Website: walmart
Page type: cart
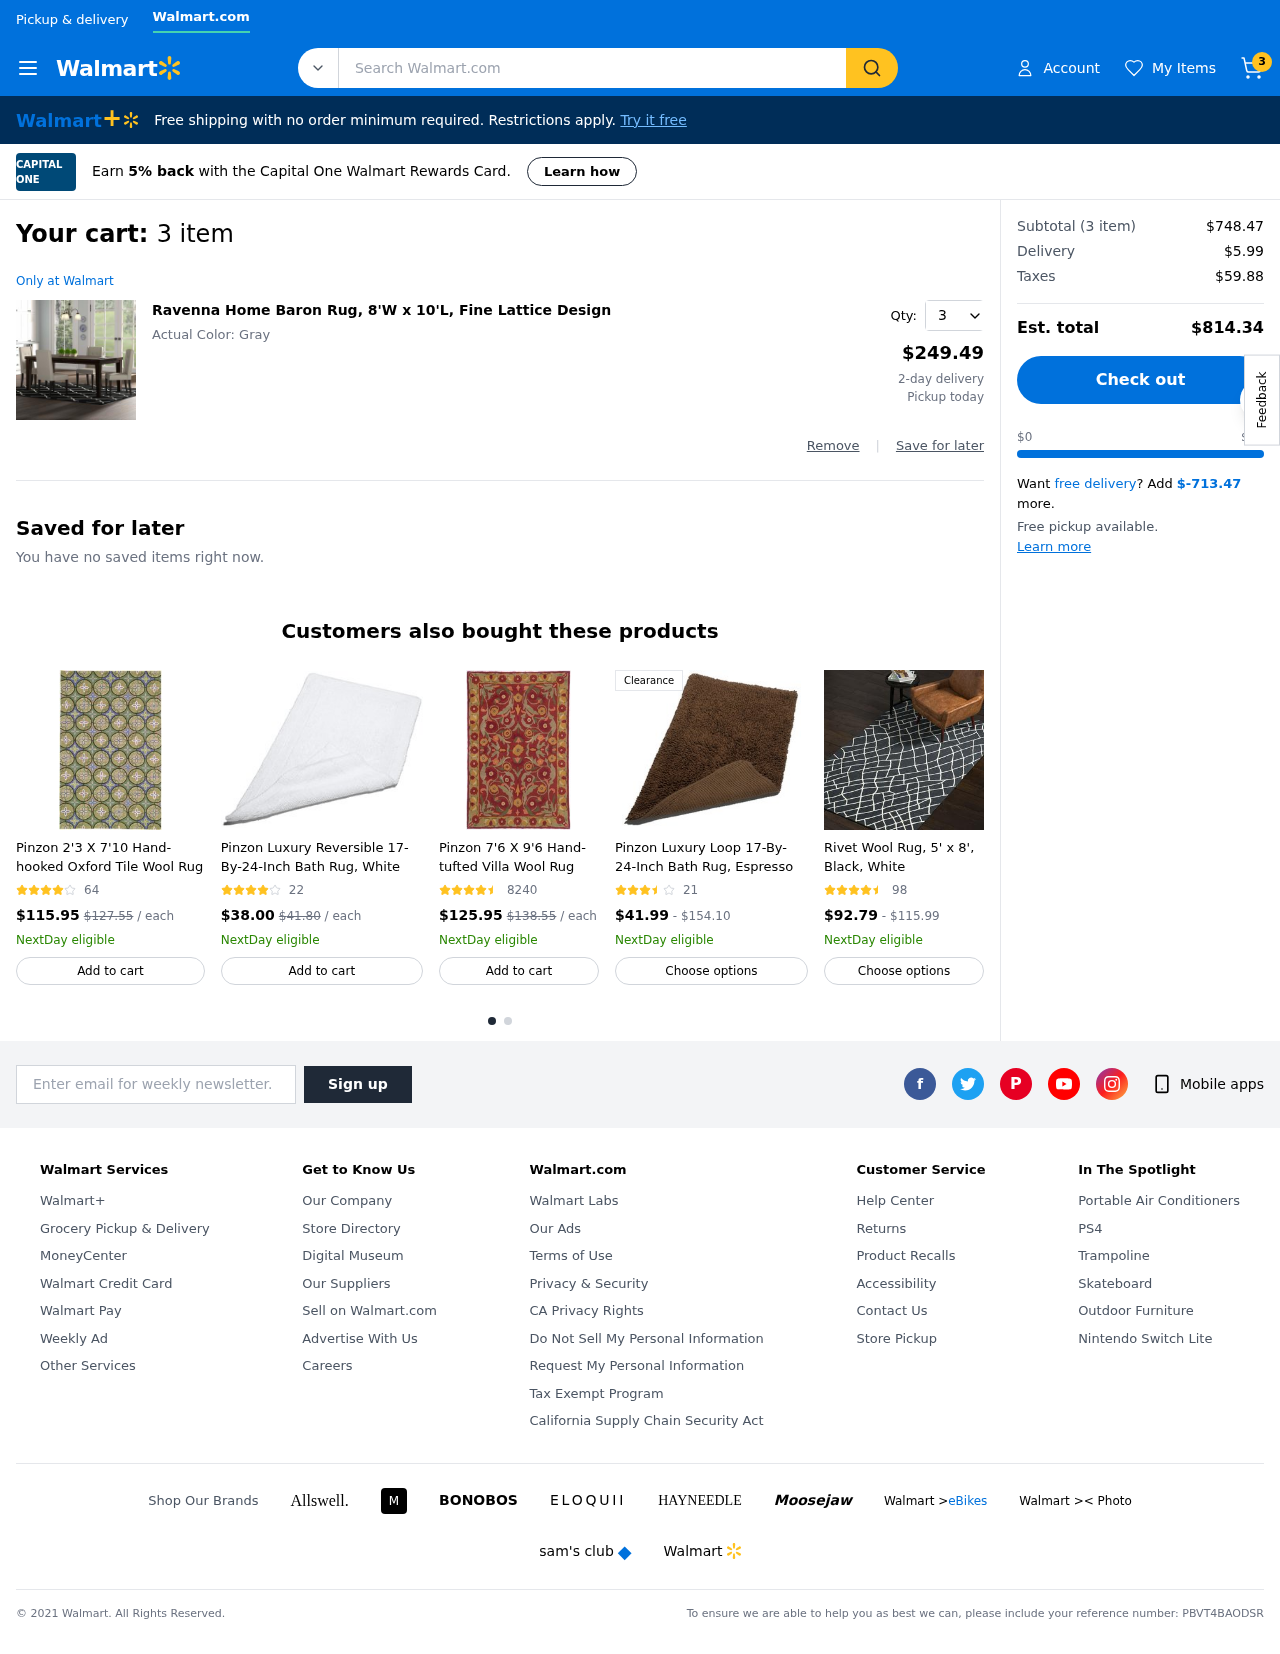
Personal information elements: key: PII_EMAIL
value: theresa_avila@yahoo.com
Product elements: key: PRODUCT1_NAME
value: Ravenna Home Baron Rug, 8'W x 10'L, Fine Lattice Design
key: PRODUCT1_PRICE
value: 249.49
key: PRODUCT1_QUANTITY
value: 3
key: PRODUCT2_NAME
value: Pinzon 2'3 X 7'10 Hand-hooked Oxford Tile Wool Rug
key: PRODUCT2_NUM_RATINGS
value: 64
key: PRODUCT2_PRICE
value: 115.95
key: PRODUCT3_NAME
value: Pinzon Luxury Reversible 17-By-24-Inch Bath Rug, White
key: PRODUCT3_NUM_RATINGS
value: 22
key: PRODUCT3_PRICE
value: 38
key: PRODUCT4_NAME
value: Pinzon 7'6 X 9'6 Hand-tufted Villa Wool Rug
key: PRODUCT4_NUM_RATINGS
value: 8240
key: PRODUCT4_PRICE
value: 125.95
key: PRODUCT5_NAME
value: Pinzon Luxury Loop 17-By-24-Inch Bath Rug, Espresso
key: PRODUCT5_NUM_RATINGS
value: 21
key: PRODUCT5_PRICE
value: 41.99
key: PRODUCT6_NAME
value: Rivet Wool Rug, 5' x 8', Black, White
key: PRODUCT6_NUM_RATINGS
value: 98
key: PRODUCT6_PRICE
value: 92.79
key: PRODUCT2_ORIGINAL_PRICE
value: $127.55
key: PRODUCT3_ORIGINAL_PRICE
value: $41.80
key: PRODUCT4_ORIGINAL_PRICE
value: $138.55
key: PRODUCT5_PRICE_MAX
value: $154.10
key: PRODUCT6_PRICE_MAX
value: $115.99
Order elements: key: ORDER_NUM_ITEMS
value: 3
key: ORDER_NUM_ITEMS
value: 3 item
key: ORDER_SUBTOTAL
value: $748.47
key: ORDER_SHIPPING_COST
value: $5.99
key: ORDER_TAX
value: $59.88
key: ORDER_TOTAL
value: $814.34
Search elements: key: HEADER_SEARCH
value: Search Walmart.com